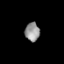
Tissue: prostate
Cell type: Endothelial cells
Senescence score: 0.6945
Nuclear area (px): 269
Mean DAPI intensity: 146.706